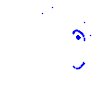
Particle: kaon